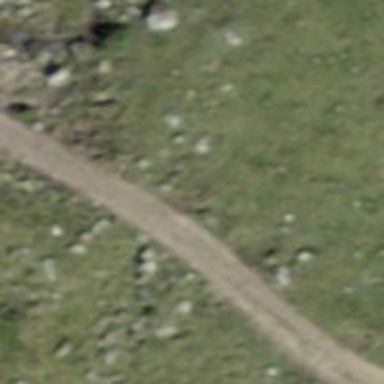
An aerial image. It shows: Dirt track road with grade3 tracktype.